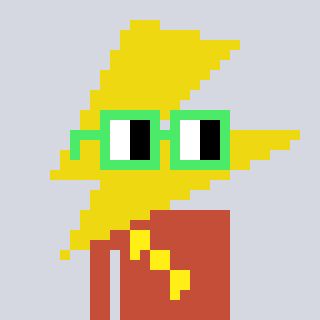
a pixel art character with square light green glasses, a lightning bolt-shaped head and a rust-colored body on a cool background